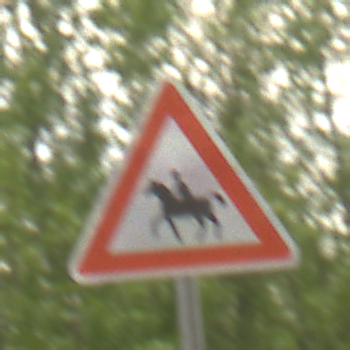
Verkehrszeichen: ReiterRechts
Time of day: MorningAfternoon
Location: Outdoor (Nature)
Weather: Overcast
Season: NotSpecified
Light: Natural